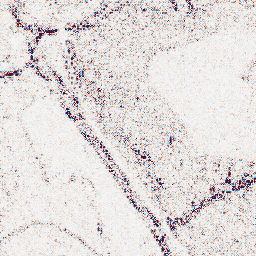
Category: wavelet
Decomposition family: wavelet_reverse_biorthogonal
Decomposition parameters: wavelet: rbio3.5
level: 1
Upsampling method: cubic_catmull_rom
Upsampling parameters: scale: 2
Upsampling scale: 2